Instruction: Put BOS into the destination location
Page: home
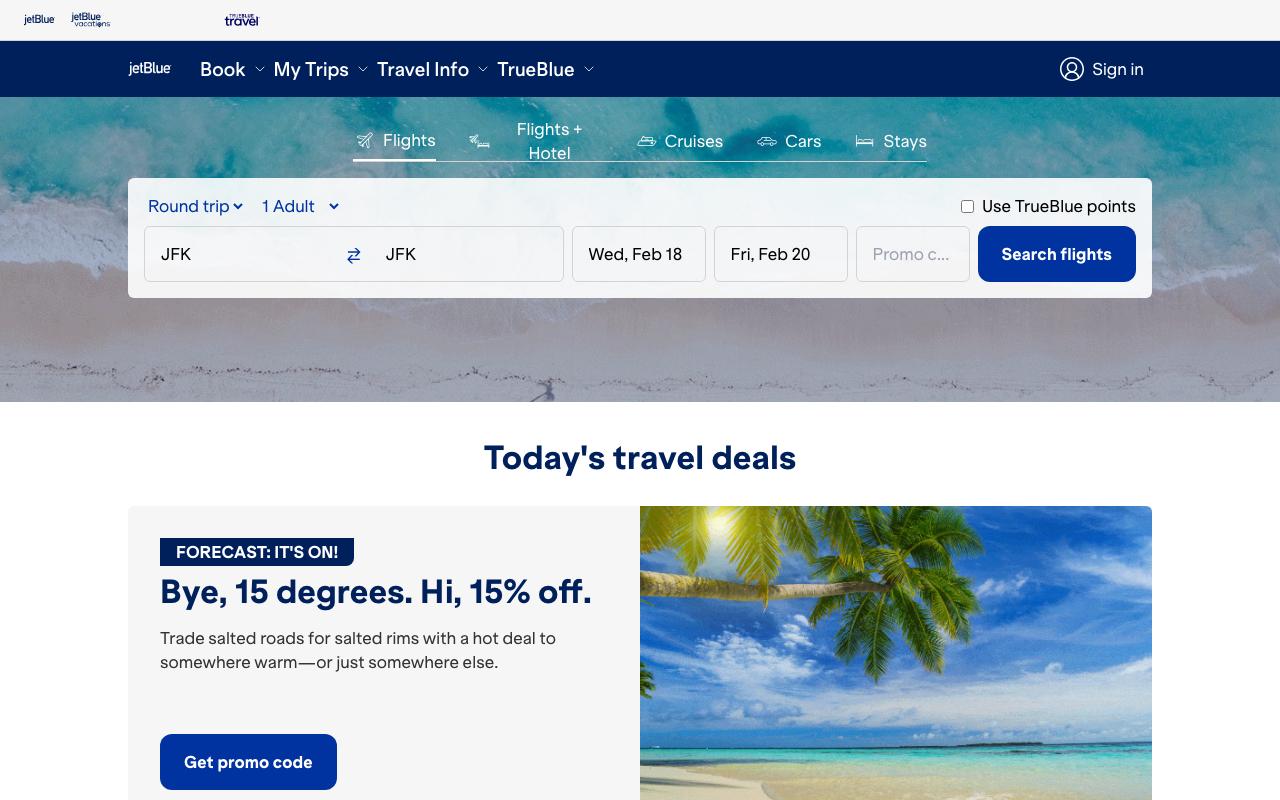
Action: type